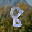
Label: 8